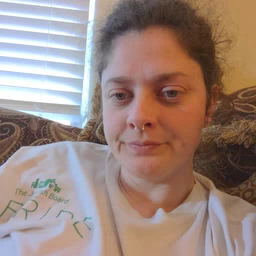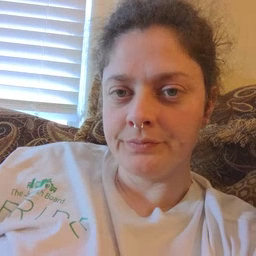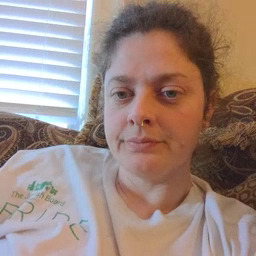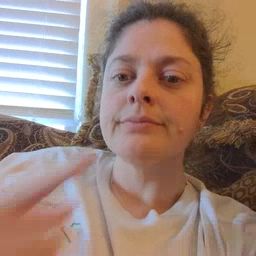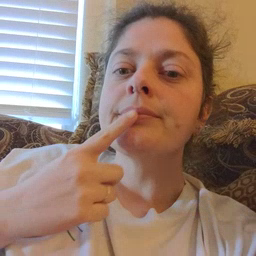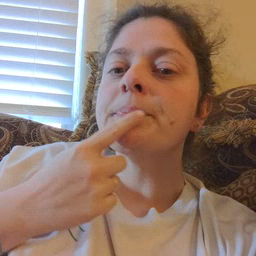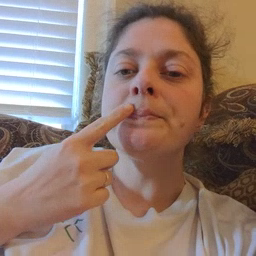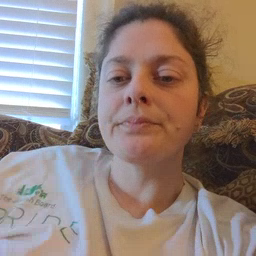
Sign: lips